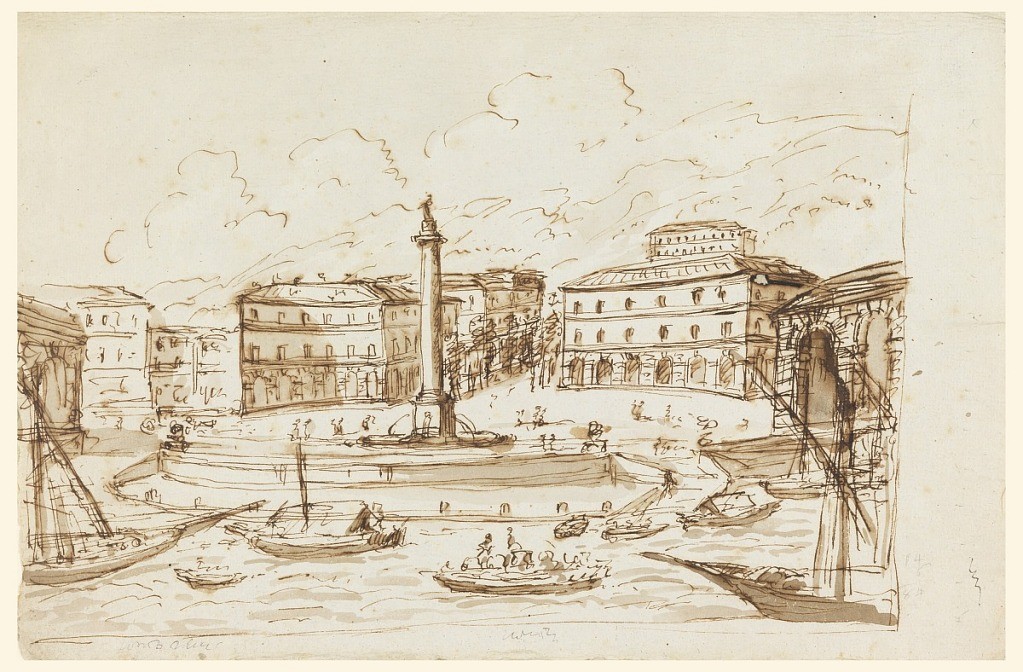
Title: Port of Ajaccio, Corsica
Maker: Giuseppe Barberi, Italian, 1746–1809
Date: late 18th–early 19th century
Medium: Pen and brown ink, brush and brown wash on blued-white laid paper
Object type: Drawing
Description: Landscape with large column at center, and boats on water near shore; buildings in the background.